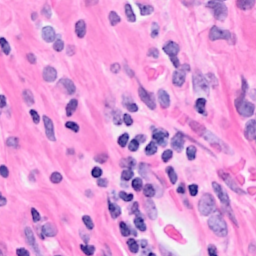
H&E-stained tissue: Breast